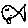
Label: fish